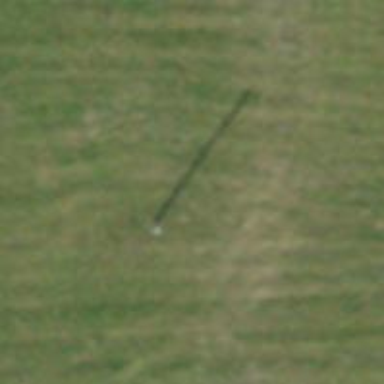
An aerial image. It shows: Power pole.